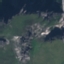
Land use / land cover class: HerbaceousVegetation